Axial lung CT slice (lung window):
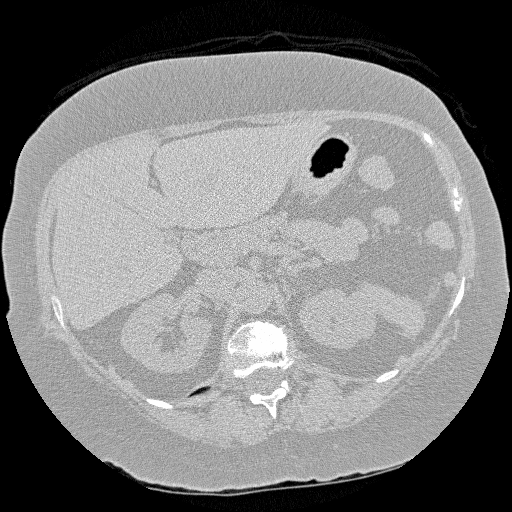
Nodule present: no